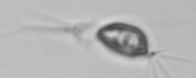
Label: Chrysochromulina